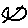
Label: fish